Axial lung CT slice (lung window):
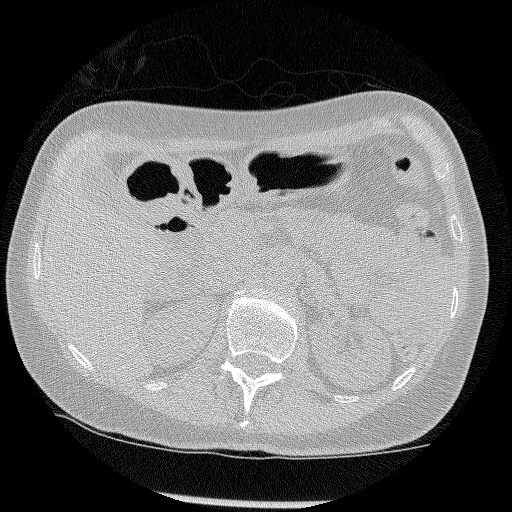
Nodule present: no